Question: I am developing an app which required to display 'UILabel' into 'UITableviewCell'. I also need to resize 'UILabel' as per text size.
I am using following code for get 'contentsize' of text size.
'''
CGRect rect = [as boundingRectWithSize:CGSizeMake(220.0, 2000.0) options:NSStringDrawingUsesLineFragmentOrigin attributes:@{NSFontAttributeName: font} context:nil];
'''
For update frame of 'UILabel' I use following code.
'''
rect.origin.x = cell.lblDescription.frame.origin.x;
rect.origin.y = cell.lblDescription.frame.origin.y;
rect.size.width = cell.lblDescription.frame.size.width;
[cell.lblDescription setFrame:rect];
'''
It set wrong frame.
Please find attached screenshot.

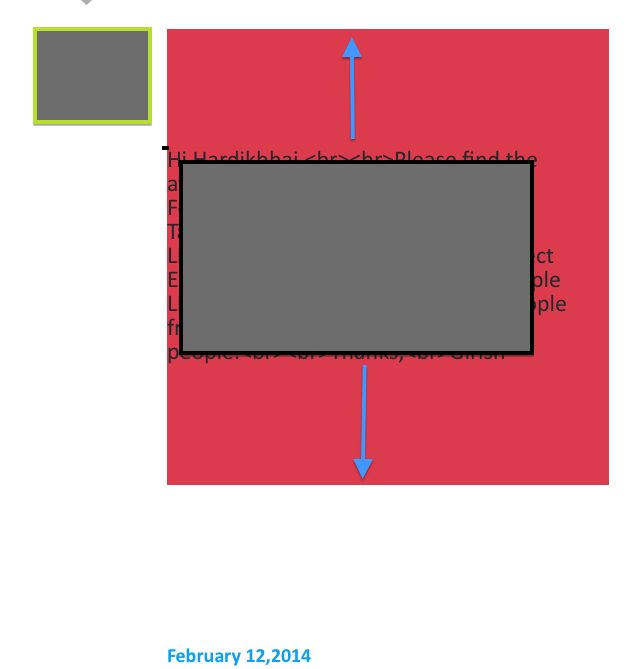
Answer: '''
NSString *text = [NSString stringWithFormat:@"%@",[[arr_cart objectAtIndex:indexPath.row] objectForKey:@"name"]];
UIFont *font = [UIFont fontWithName:@"ArialMT" size:12];
CGSize size = [(text ? text : @"") sizeWithFont:font constrainedToSize:CGSizeMake(200, 9999) lineBreakMode:NSLineBreakByWordWrapping];
UILabel *lbl_desc=[[UILabel alloc]init];
lbl_desc.numberOfLines = 0;
lbl_desc.frame=CGRectMake(70,18, size.width, size.height);
lbl_desc.lineBreakMode = NSLineBreakByWordWrapping;
lbl_desc.text = (text ? text : @"");
lbl_desc.font = font;
lbl_desc.backgroundColor=[UIColor clearColor];
lbl_desc.textColor = [UIColor darkTextColor];
[cell.contentView addSubview:lbl_desc];
[lbl_desc release];
'''